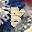
Label: 8